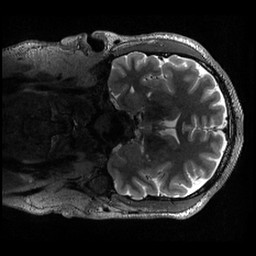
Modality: T2w
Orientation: coronal
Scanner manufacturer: siemens
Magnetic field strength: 3 T
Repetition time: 3.2 s
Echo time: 0.564 s